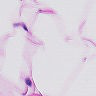
Metastatic tissue present: no